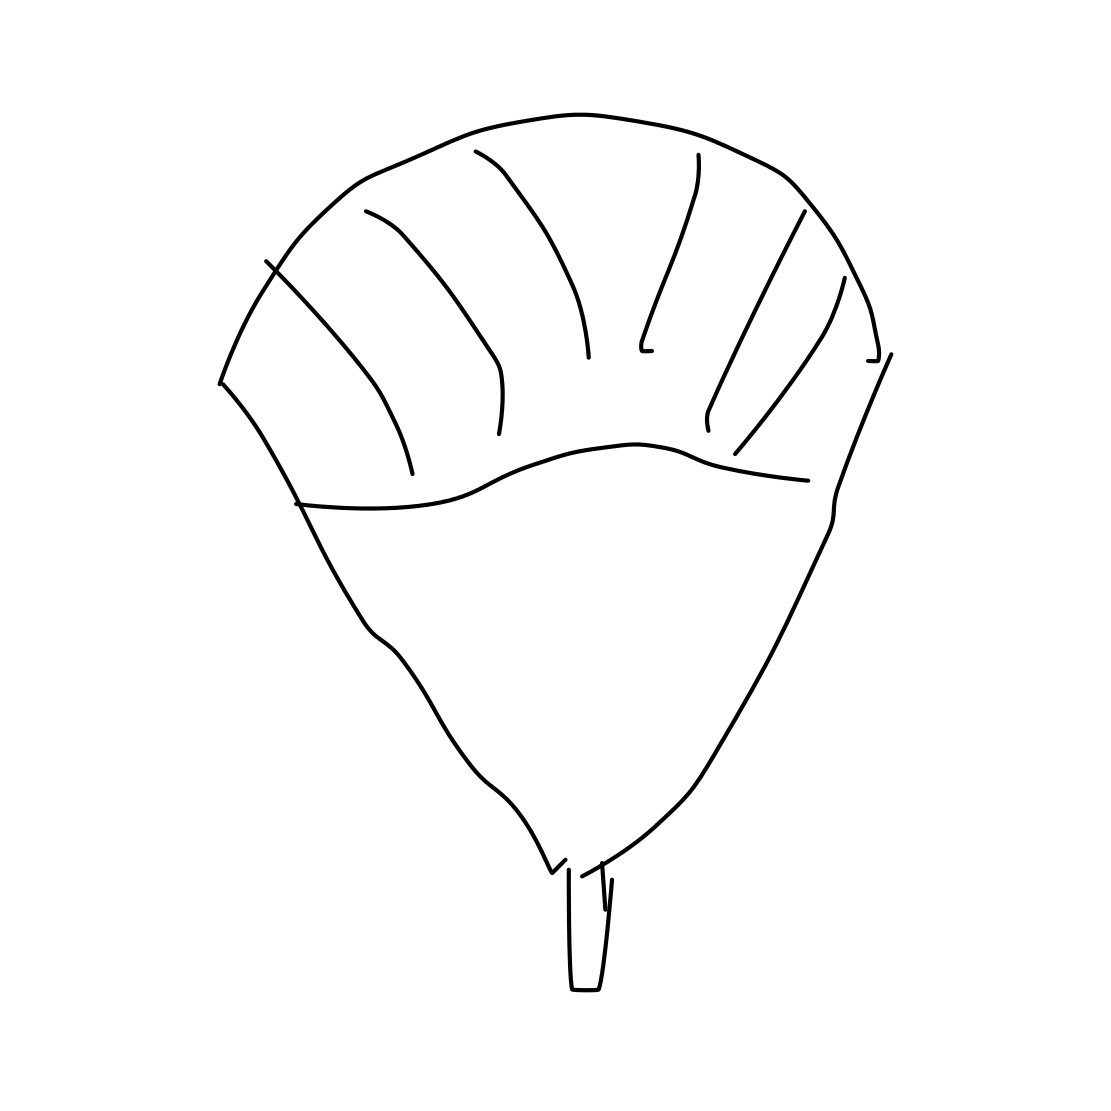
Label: hot air balloon